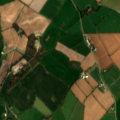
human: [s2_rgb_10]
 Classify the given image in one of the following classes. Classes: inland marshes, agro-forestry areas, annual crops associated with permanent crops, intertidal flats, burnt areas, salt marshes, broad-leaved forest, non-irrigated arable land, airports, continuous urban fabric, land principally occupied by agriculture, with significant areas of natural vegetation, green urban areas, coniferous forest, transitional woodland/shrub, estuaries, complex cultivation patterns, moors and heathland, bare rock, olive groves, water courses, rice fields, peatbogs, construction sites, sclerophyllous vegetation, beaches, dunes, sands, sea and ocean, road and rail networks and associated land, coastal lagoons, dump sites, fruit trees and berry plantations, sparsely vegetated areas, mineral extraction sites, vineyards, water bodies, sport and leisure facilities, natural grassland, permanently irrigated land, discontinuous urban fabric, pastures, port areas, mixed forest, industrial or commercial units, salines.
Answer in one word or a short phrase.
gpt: non-irrigated arable land, pastures